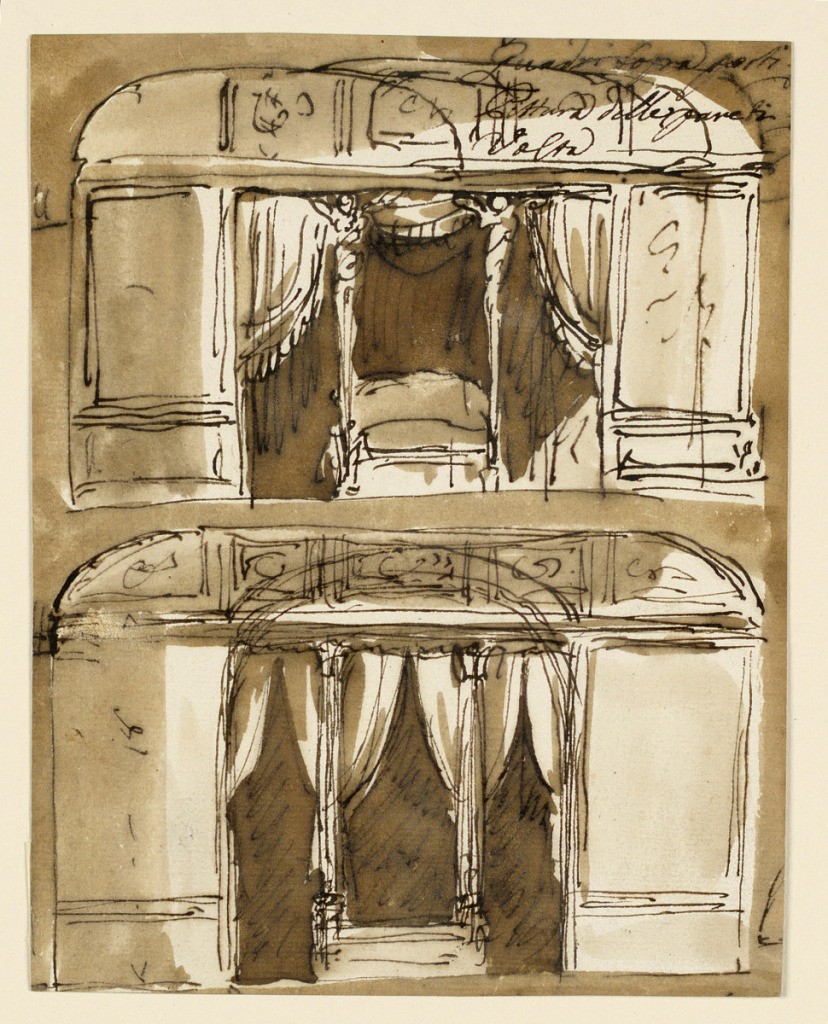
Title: Designs for Bedroom Alcoves
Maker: Giuseppe Barberi, Italian, 1746–1809
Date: ca. 1790
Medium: Pen and brown ink, brush and brown wash on off-white laid paper
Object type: Drawing
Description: On either sides of the alcoves is a panel. In the upper drawing two gaines, as wide as the bed, support the entablature, in the lower one two fluted columns. The height of the wall is indicated below as "18", that of the ceiling is indicated above as "4 1/4 (?)". At edges traces of other captions and sketches. The sheet itself is also colored.